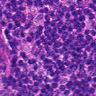
Metastatic tissue present: no